Question: I am currently working on a project that is based on SPARQL and Protege (version 4.2).
The RDFs that I import to Protege are:
<URL>
and
<URL>
The ontology that I got in Protege is

As starting point to build my project, I need to query about the names of the flights that were hijacked and the flights that were hijacked between 1980 and 2000 !!
I have tried to write queries but I could not get the right queries
Thanks
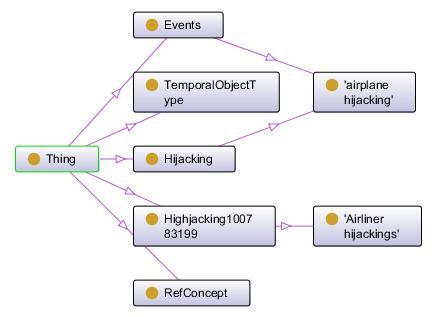
Answer: You can just do:
'''
PREFIX dbpprop: <http://dbpedia.org/property/>
PREFIX yago: <http://dbpedia.org/class/yago/>
SELECT ?h
WHERE {
?h a yago:AirlinerHijackings .
?h dbpprop:date ?date .
FILTER(?date >= "1980-01-01"^^xsd:date && ?date < "2001-01-01"^^xsd:date)
}
'''
You can try that query here: <URL>
But you need to somehow import that DBPedia data into Protege, and I have no idea what your ontology is for? It shouldn't be necessary, as you already have the data format defined for you by DBPedia.